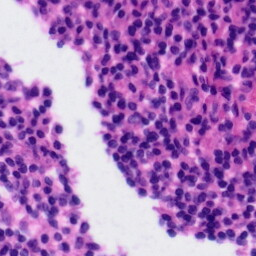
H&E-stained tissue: Tonsil